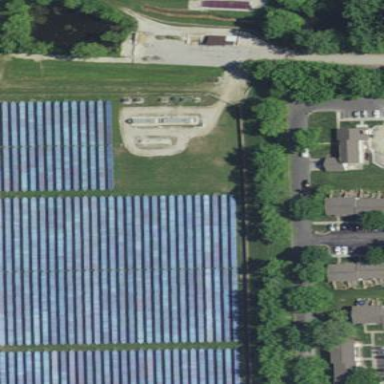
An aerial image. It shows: Solar power plant with photovoltaic technology generating electricity.